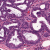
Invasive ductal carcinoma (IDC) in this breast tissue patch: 0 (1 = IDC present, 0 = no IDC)